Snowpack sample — Loveland Pass, Silver Plume, Colorado, USA (2/11/26, 12:00 PM MST)
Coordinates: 39.663, -105.886
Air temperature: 35 °F
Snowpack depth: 82 cm
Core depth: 30 cm
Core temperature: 28.4 °F
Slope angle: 13°, slope face: 12°
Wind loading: high
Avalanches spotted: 1
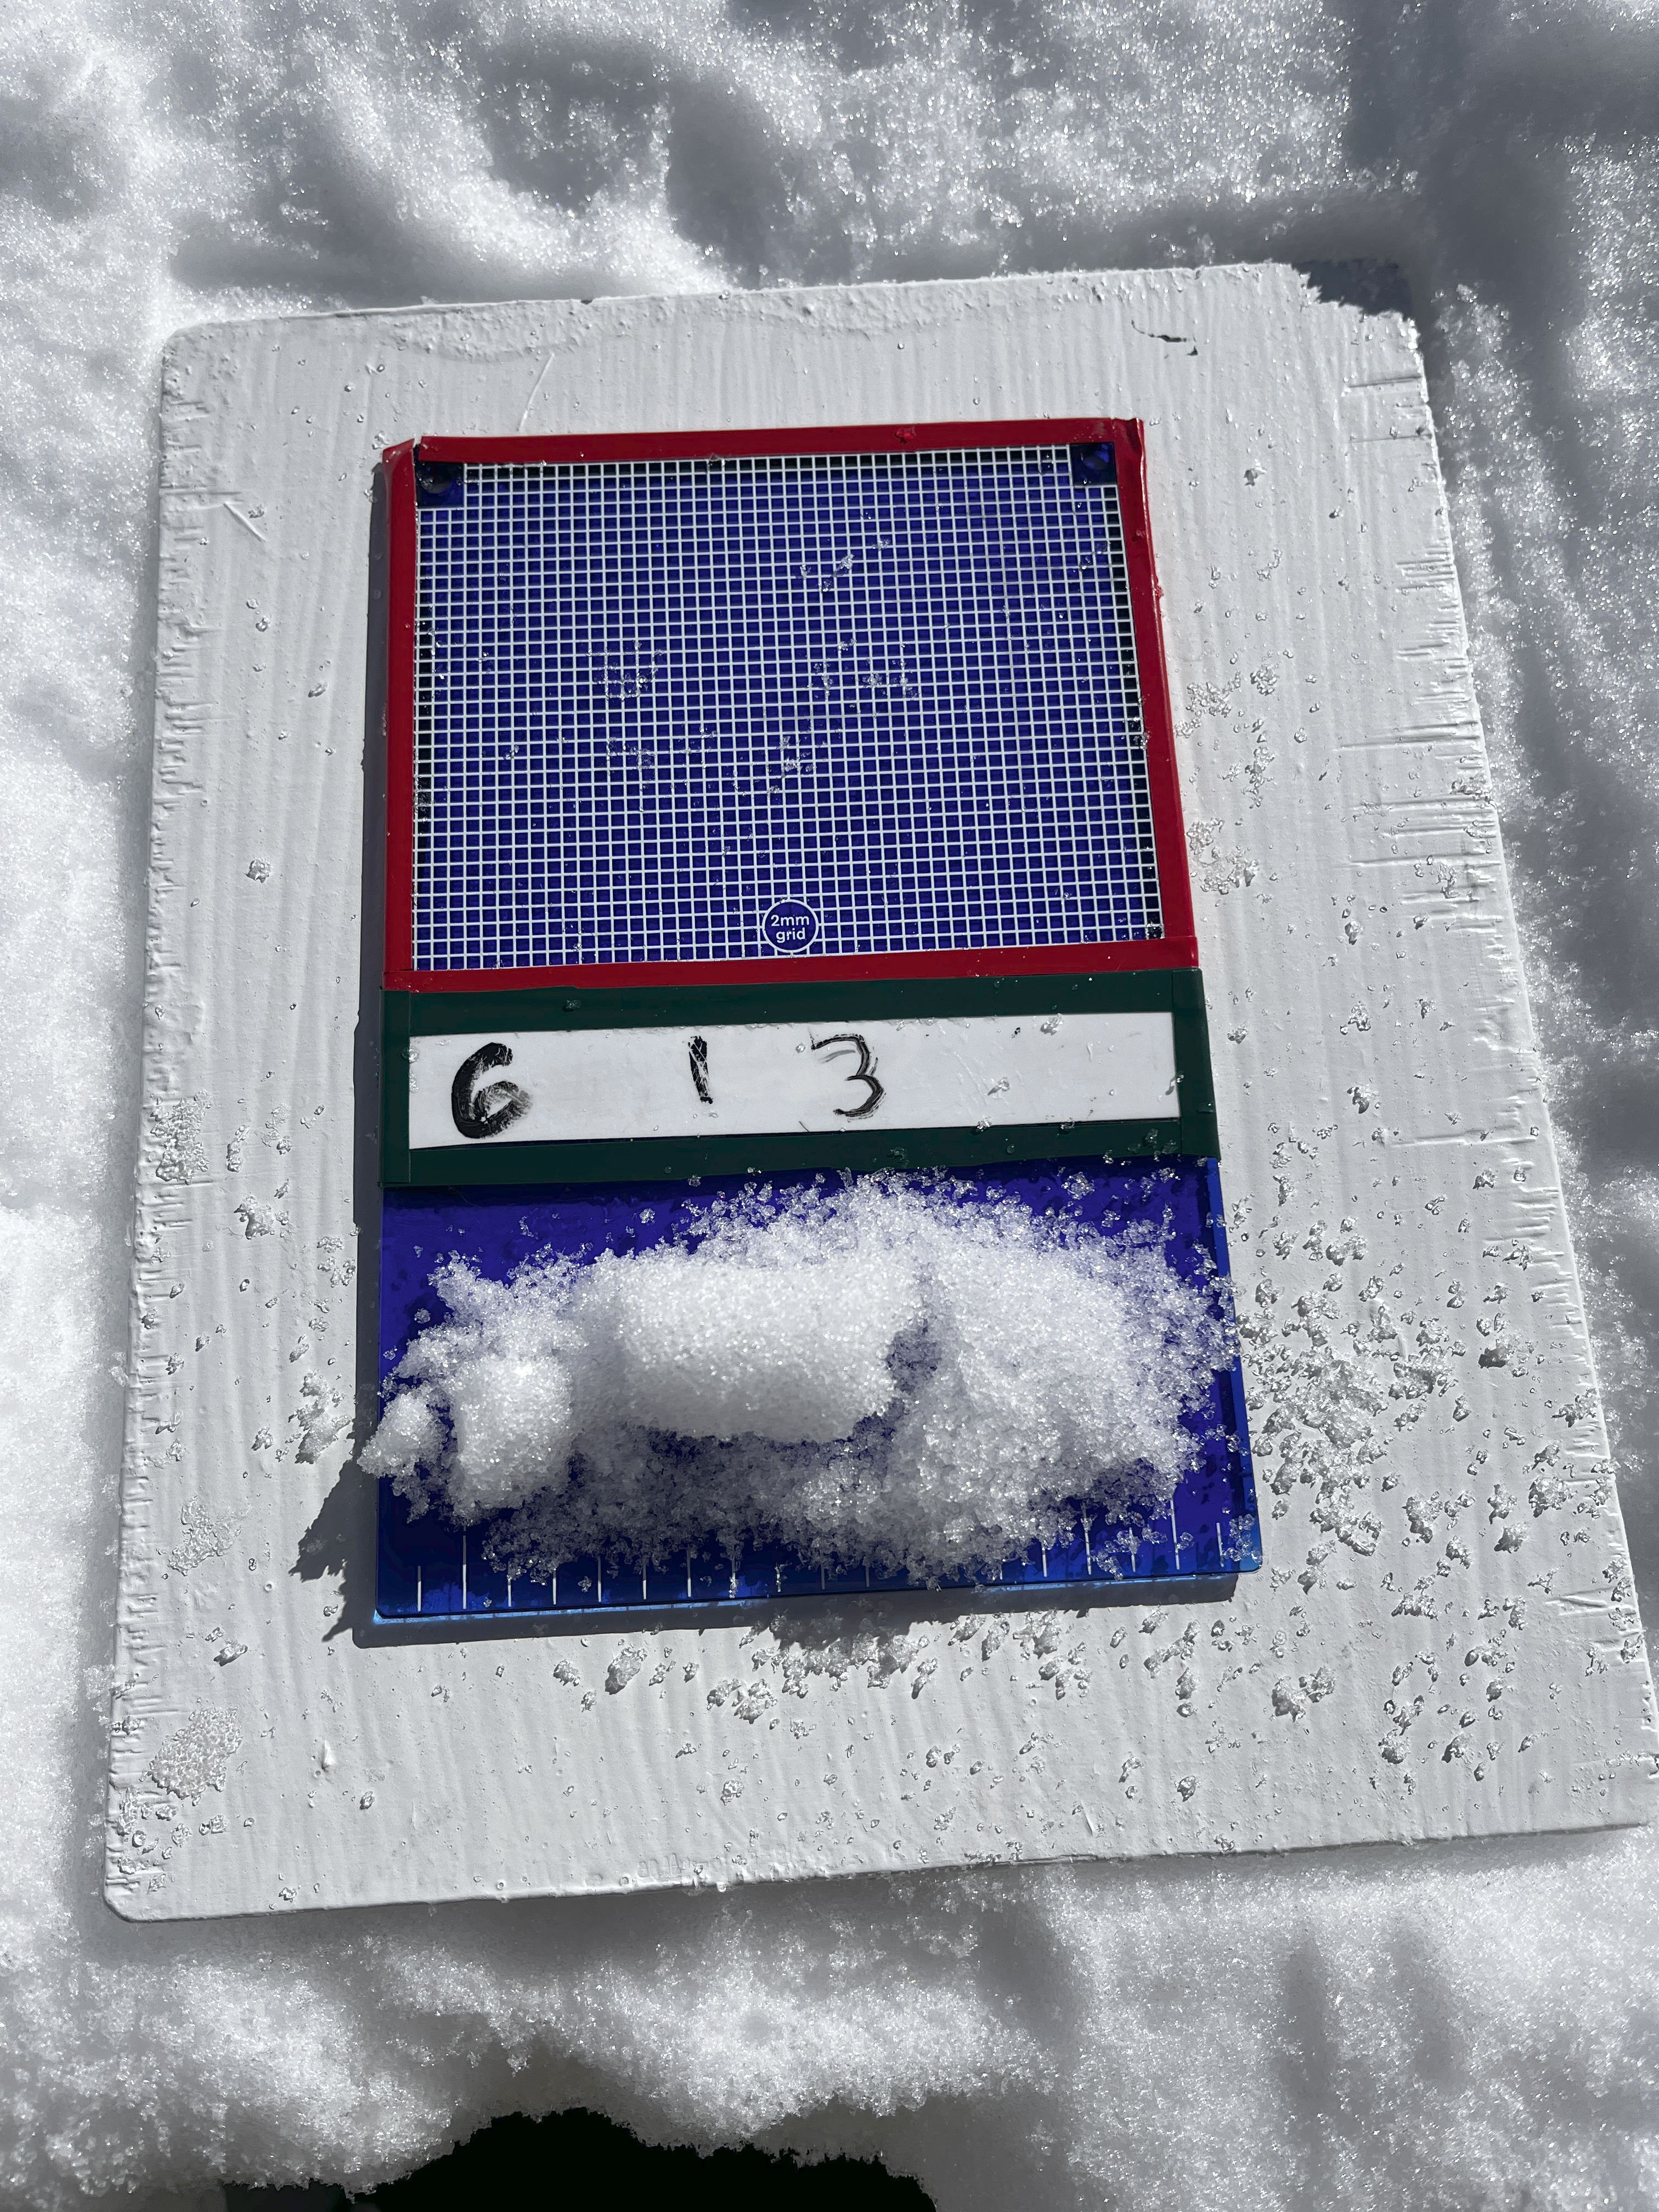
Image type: crystal_card
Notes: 1 small avalanche spotted on the north side of the bowl, lots of wind loading